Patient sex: M
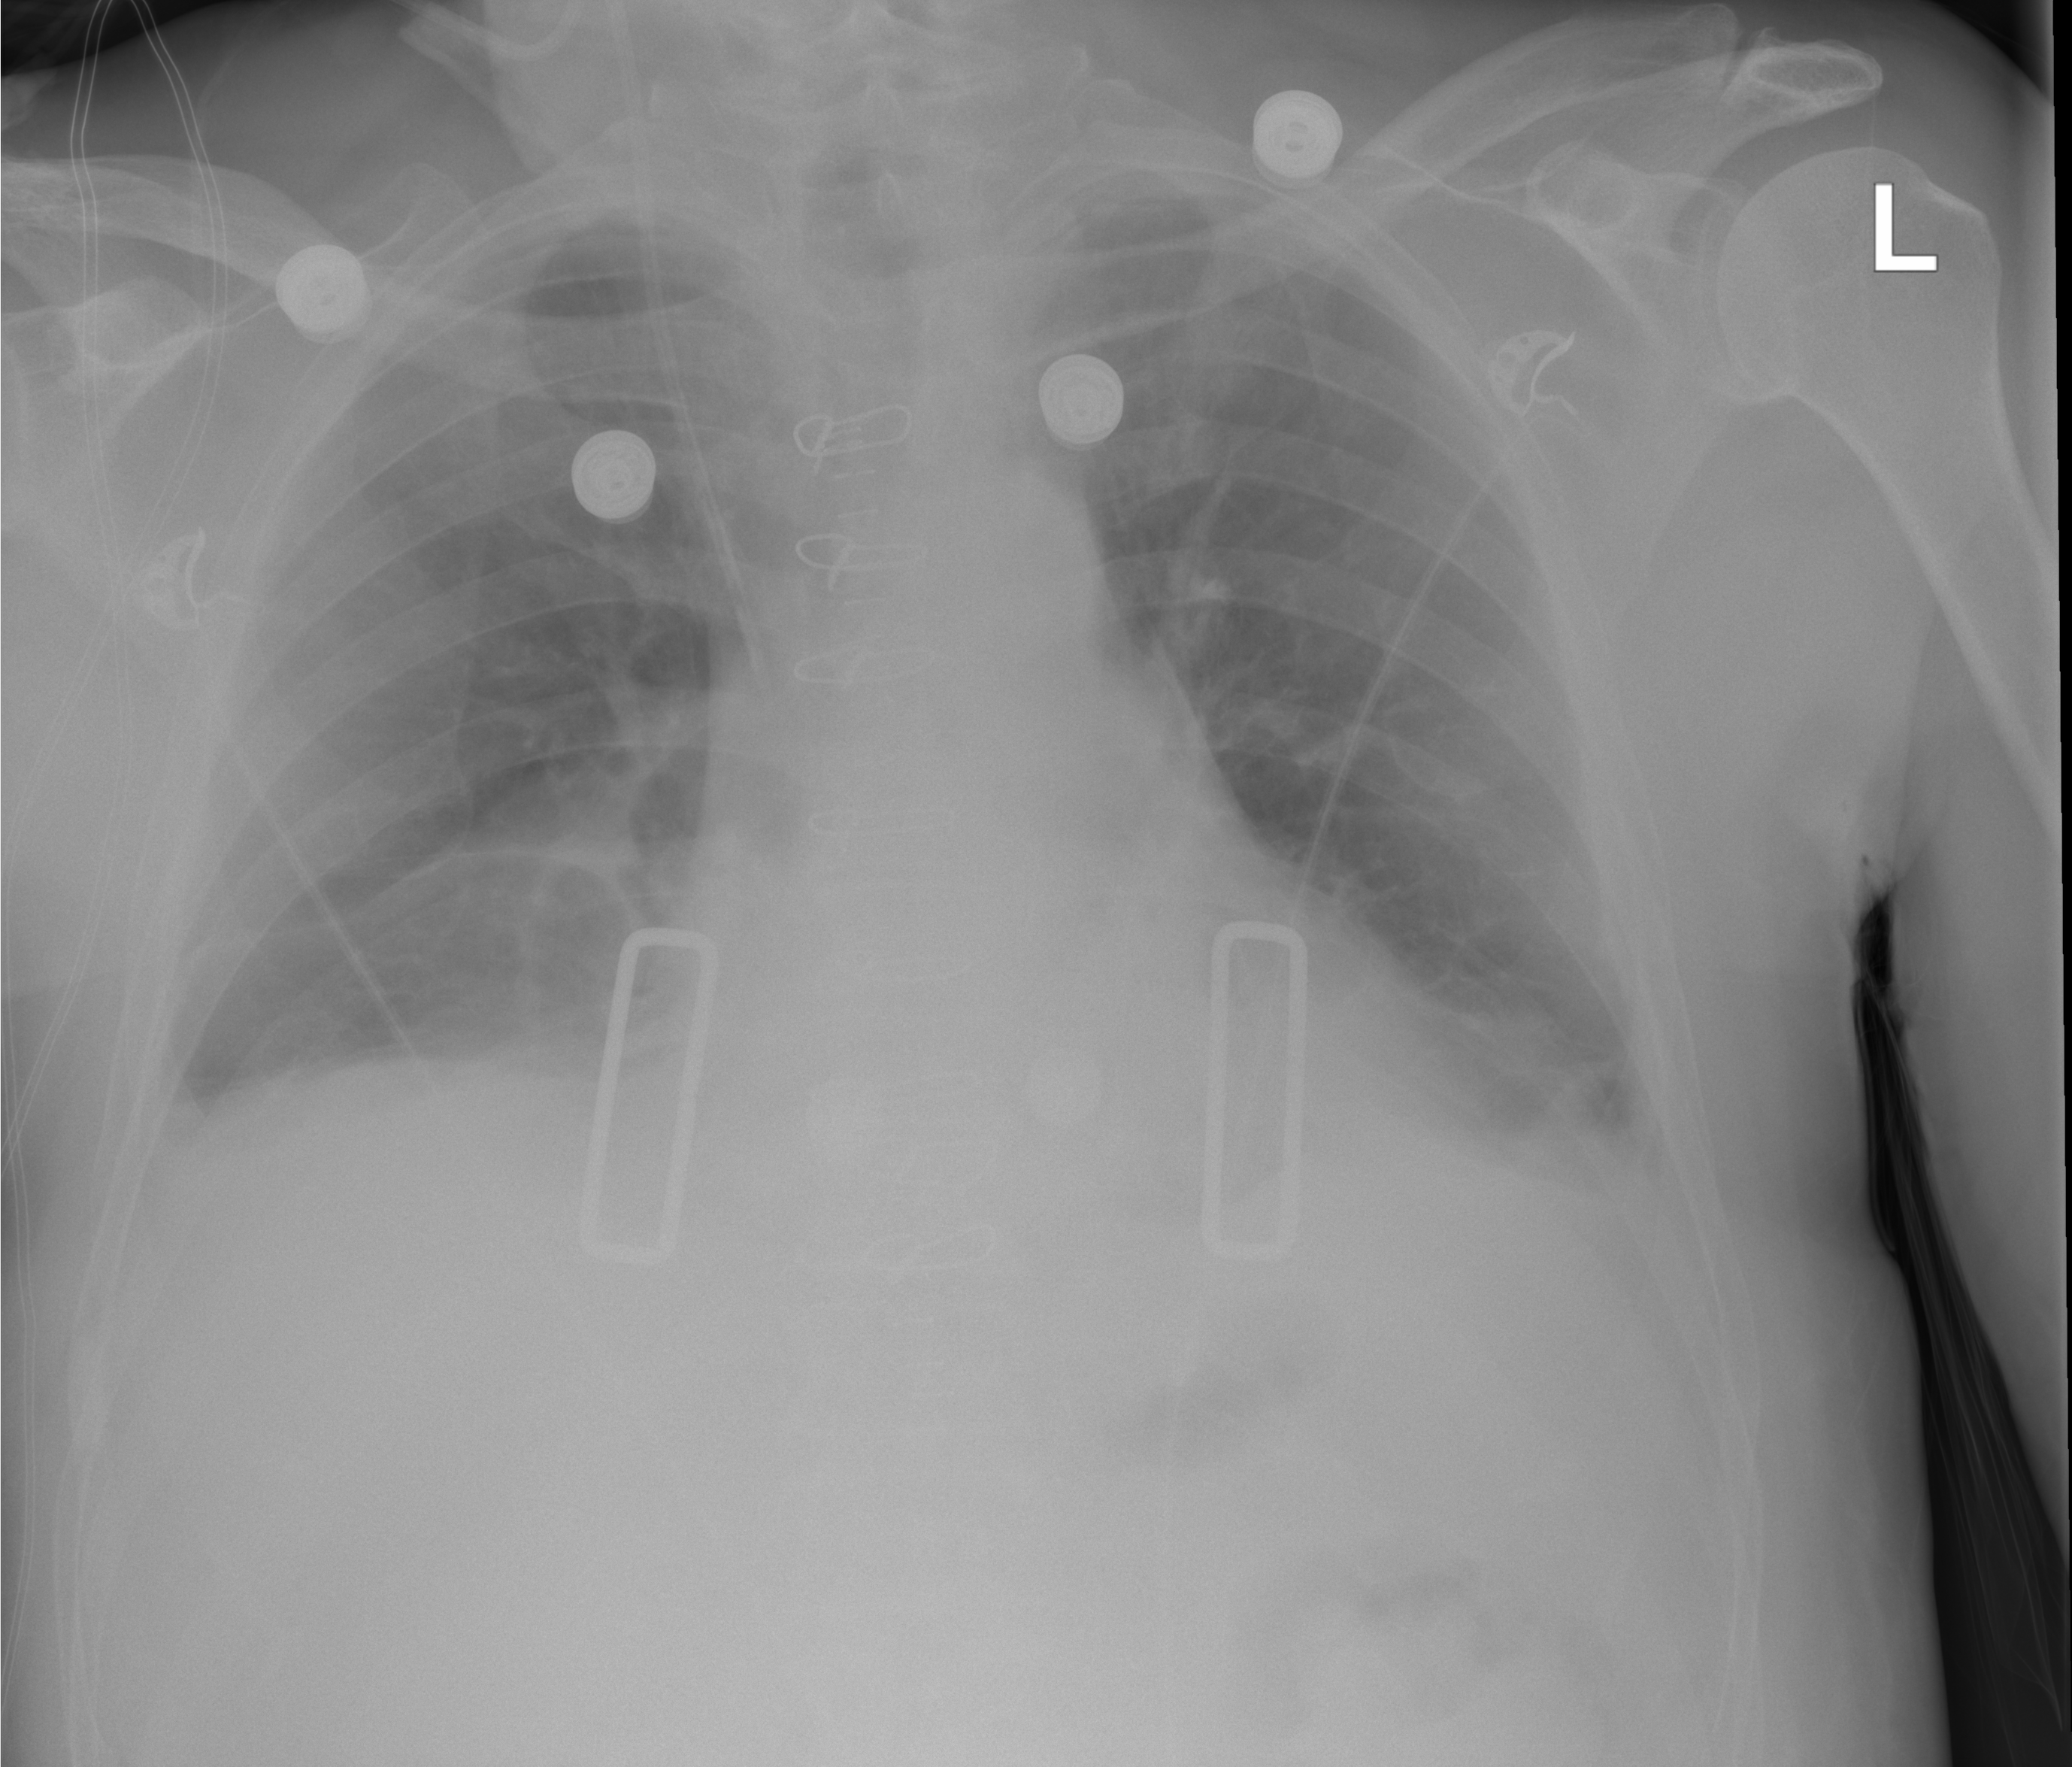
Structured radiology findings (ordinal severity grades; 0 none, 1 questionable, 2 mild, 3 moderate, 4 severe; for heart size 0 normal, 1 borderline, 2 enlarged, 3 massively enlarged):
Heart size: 0
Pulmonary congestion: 0
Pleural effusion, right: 2
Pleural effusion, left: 2
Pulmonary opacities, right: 0
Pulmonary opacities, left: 0
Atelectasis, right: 2
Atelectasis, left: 2